Field crop: maize
Growth stage: 2
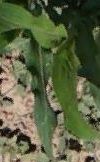
Species: maize